Interaction volume radius: 10 \u00c5
Interaction volume height: 15 \u00c5
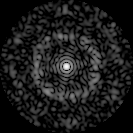
Disorder parameter: 0.836